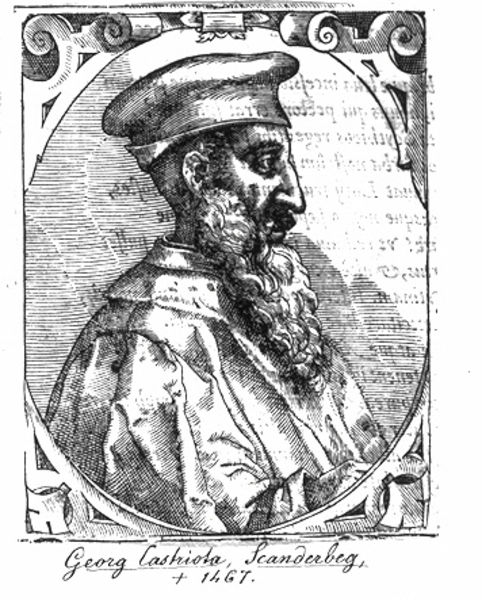
Titel: Bildnis des albanischen Fürsten Georgios Castriota
Künstler: Tobias Stimmer
Institution: (Seriendruck)
Schlagwörter: hand, mann, schatten, weiß, grau, hut, kleid, nase, ohr, profil, schmuck, schwarz, zeichnung, blick, ornament, alt, bart, kappe, mütze, richter, schnurrbart, augen, falten, kragen, rahmen, vollbart, bild, bildnis, portrait, porträt, signatur, gewand, mantel, kaufmann, locken, potrait, poträt, schulter, oval, tondo, holzschnitt, schrift, papier, rahmung, italien, noten, grafik, graphik, linien, ernst, inschrift, datum, ornamente, verzierung, robe, stuck, jahreszahl, name, alter, unterschrift, buch, druck, radierung, stich, komponist, hakennase, schwarzweiß, text, halbrund, ecken, wappen, druckg, barett, voluten, mittelalter, gelehrter, heerführer, zierde, kupferstich, georg, note, totenbild, rollwerk, todesjahr, albanien, reformationsdruck, castrida, huntergrundschrift, kastriota, nationalheld, scandenbeg, scanderbeg, schrafierung, skanderbeg, skipetare, scjroft, 1467, castriota, scanderberg, scandenberg, cashiota